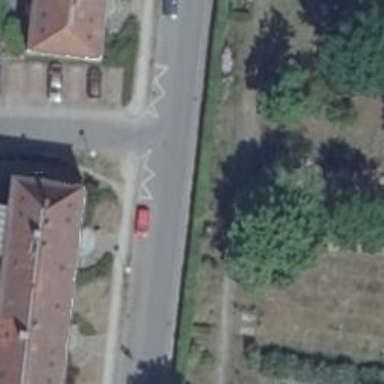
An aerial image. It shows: Residential road with parallel parking lanes on the left side.